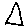
Label: triangle